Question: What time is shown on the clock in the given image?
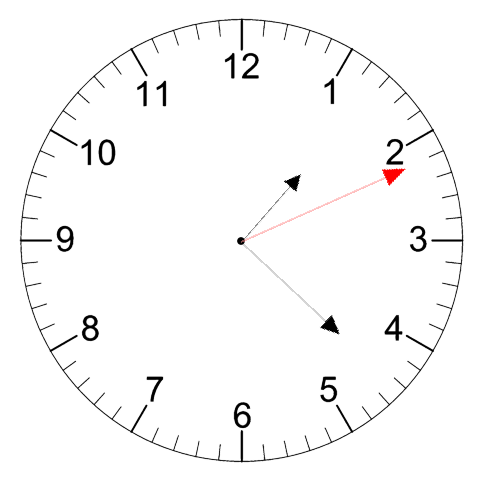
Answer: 01:22:11